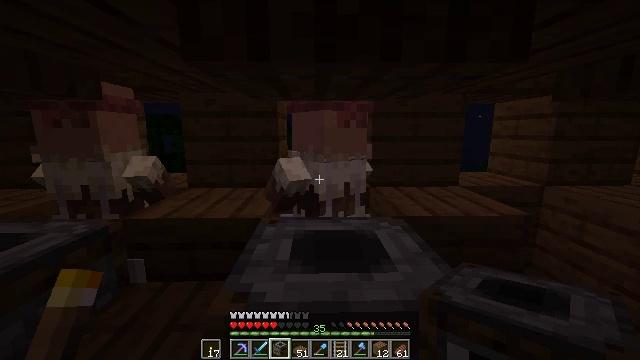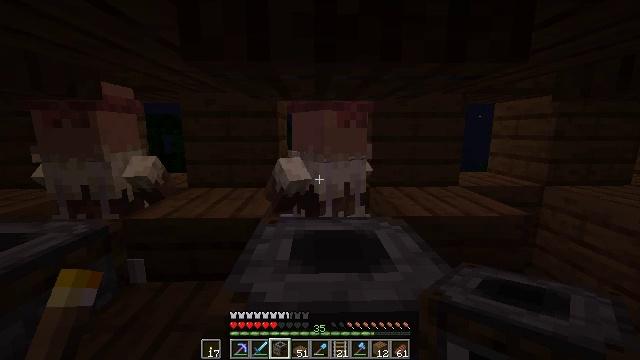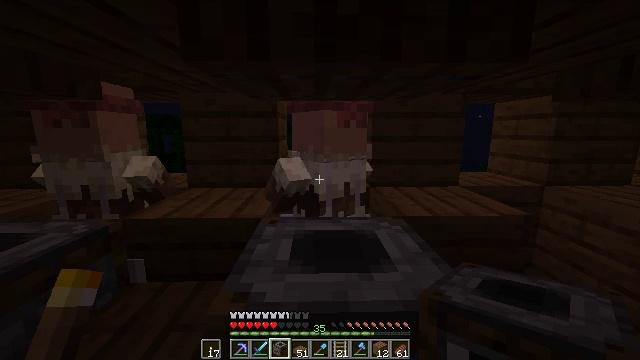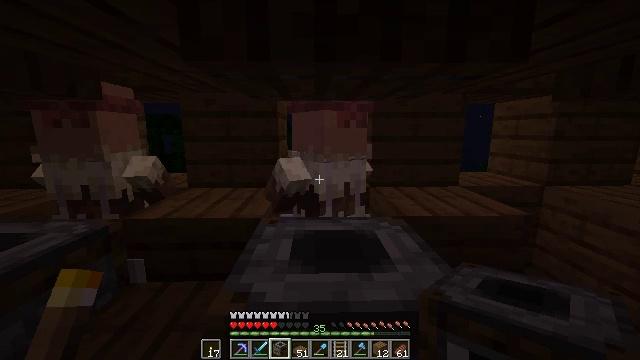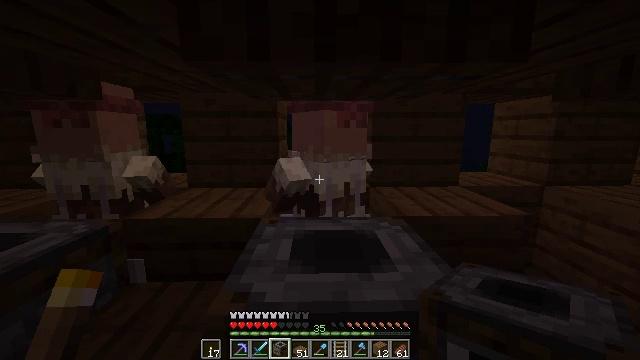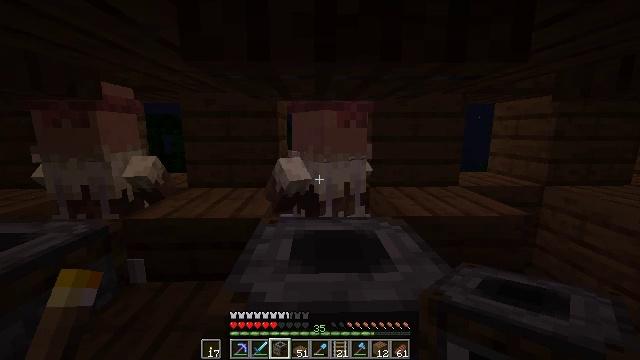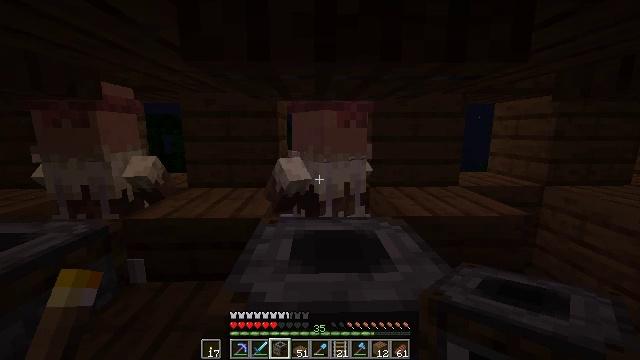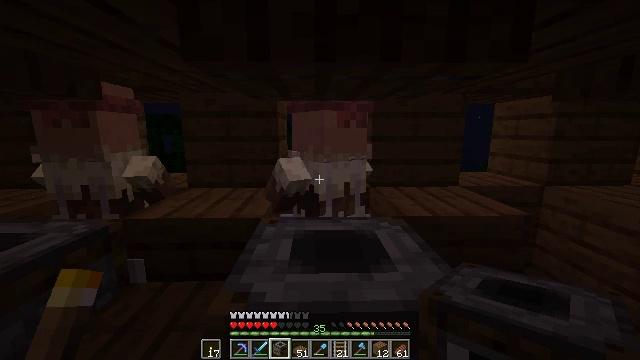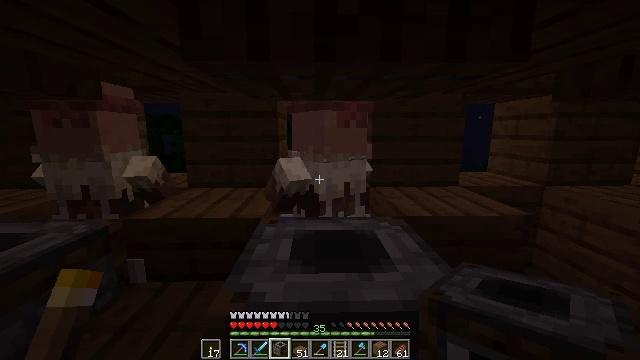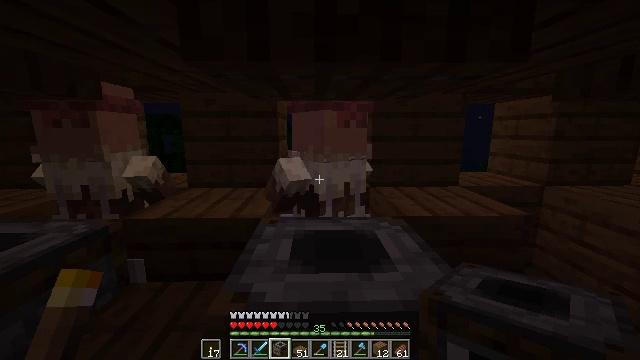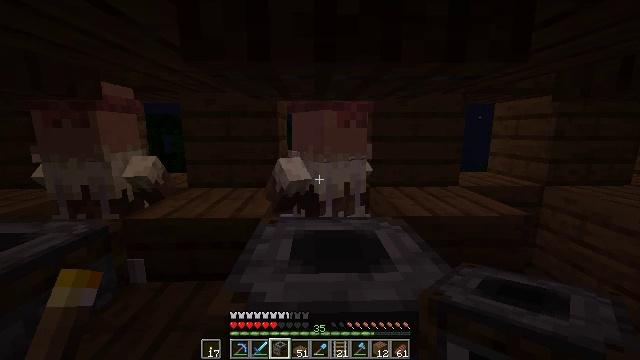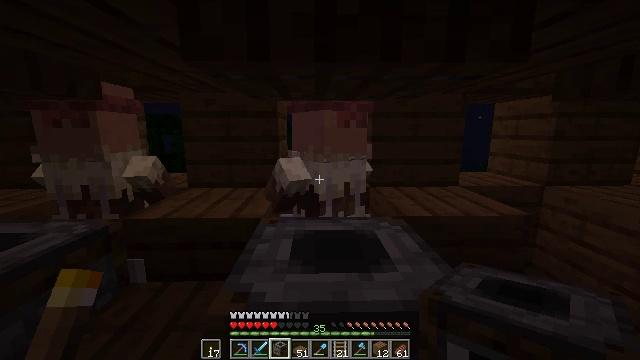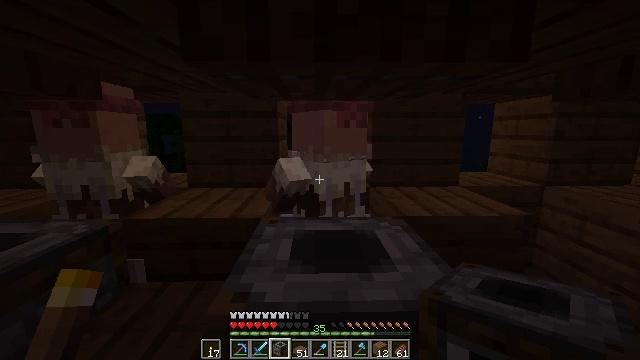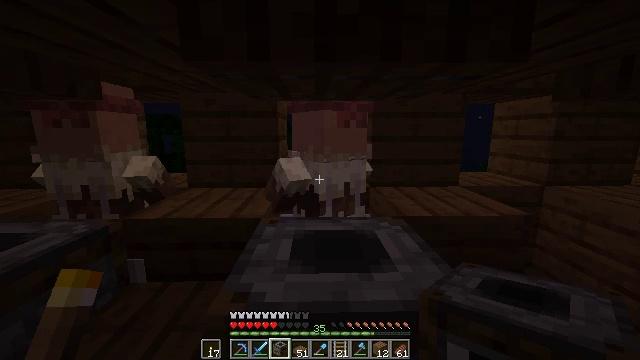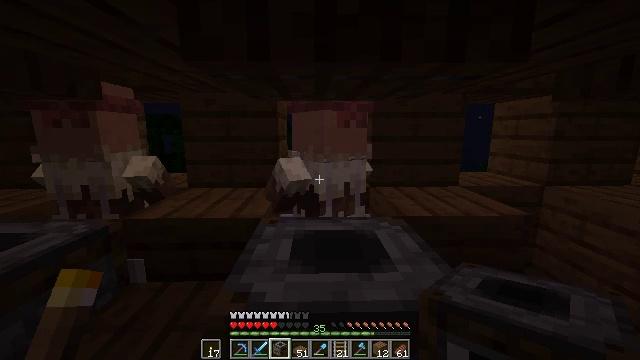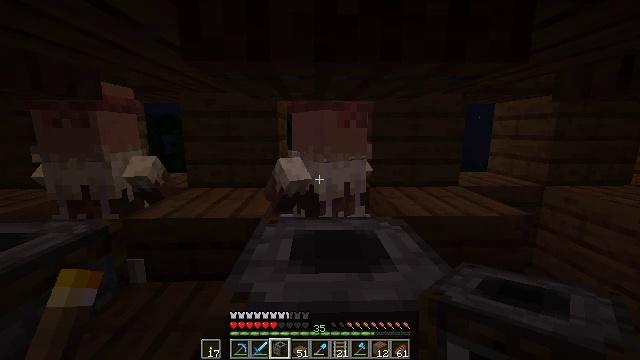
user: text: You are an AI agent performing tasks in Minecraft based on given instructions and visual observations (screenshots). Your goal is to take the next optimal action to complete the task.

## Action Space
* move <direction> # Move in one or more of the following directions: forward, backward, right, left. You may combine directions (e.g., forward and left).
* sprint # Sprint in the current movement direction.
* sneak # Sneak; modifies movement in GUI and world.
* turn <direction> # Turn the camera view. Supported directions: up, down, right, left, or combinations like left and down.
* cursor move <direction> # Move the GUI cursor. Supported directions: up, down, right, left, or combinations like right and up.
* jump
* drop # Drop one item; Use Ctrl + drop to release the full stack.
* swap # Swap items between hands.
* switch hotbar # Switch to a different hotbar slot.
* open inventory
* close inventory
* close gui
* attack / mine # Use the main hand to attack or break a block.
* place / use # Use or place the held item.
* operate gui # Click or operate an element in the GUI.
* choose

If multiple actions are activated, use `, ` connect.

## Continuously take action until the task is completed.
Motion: motion action
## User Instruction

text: Left-click on the smoker to mine it.
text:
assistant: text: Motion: no_op
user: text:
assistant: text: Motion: no_op
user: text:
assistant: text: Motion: no_op
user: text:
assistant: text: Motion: no_op
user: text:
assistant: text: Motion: no_op
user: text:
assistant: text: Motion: no_op
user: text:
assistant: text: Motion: no_op
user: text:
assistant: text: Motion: no_op
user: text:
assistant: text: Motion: no_op
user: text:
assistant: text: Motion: no_op
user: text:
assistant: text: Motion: no_op
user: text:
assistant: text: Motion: no_op
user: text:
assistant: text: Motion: no_op
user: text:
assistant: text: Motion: no_op
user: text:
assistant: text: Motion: no_op
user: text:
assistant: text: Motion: no_op
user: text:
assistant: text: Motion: no_op
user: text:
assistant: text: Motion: no_op
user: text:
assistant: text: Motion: no_op
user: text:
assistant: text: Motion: no_op
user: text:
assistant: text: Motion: no_op
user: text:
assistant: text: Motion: no_op
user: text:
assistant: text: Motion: no_op
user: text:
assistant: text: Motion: no_op
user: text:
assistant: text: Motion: no_op
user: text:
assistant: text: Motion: no_op
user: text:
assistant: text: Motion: no_op
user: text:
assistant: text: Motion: no_op
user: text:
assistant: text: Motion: no_op
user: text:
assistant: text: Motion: no_op